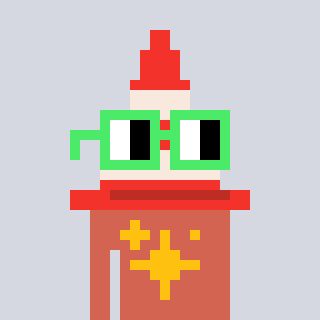
a pixel art character with square light green glasses, a cone-shaped head and a peachy-colored body on a cool background